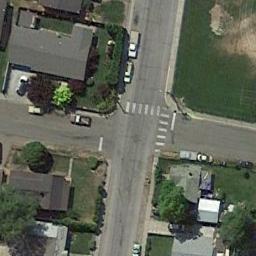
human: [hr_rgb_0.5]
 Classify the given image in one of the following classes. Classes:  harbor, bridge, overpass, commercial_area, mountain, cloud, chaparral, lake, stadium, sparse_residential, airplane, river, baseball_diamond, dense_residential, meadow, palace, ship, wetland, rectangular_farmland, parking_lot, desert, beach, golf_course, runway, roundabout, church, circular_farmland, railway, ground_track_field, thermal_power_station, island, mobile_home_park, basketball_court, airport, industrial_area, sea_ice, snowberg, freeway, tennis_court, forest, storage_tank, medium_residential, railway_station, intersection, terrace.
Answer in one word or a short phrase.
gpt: intersection